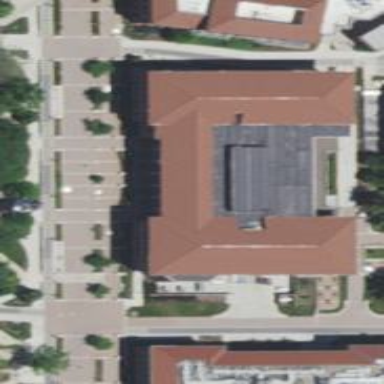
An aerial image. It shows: University building.